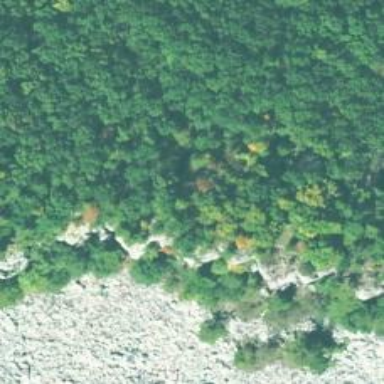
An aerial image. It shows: Cliff in nature.